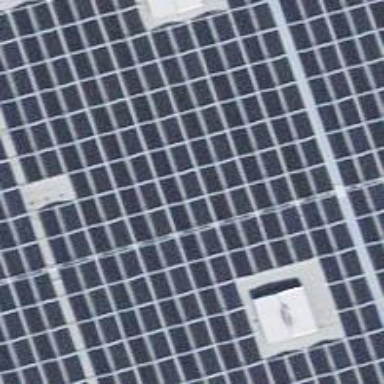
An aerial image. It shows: Solar power generator.